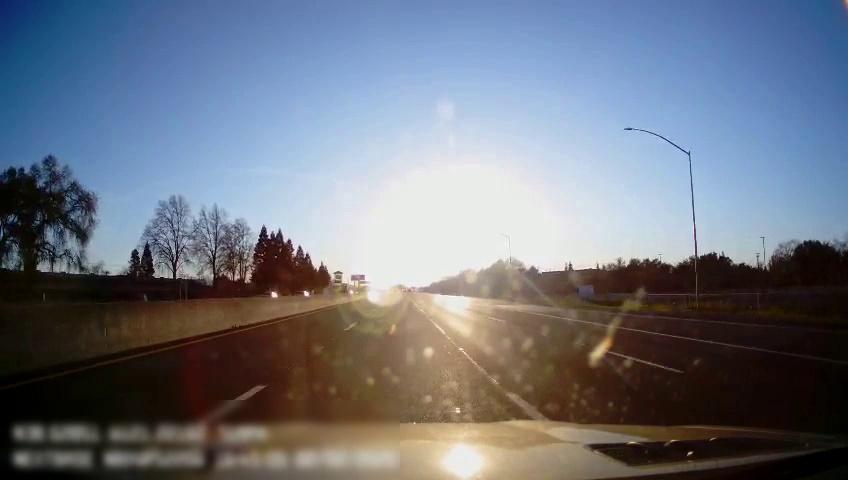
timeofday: Day
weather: Sunny
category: Drivable Space
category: Vehicles | Car
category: Vehicles | Car
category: Lanes | Alternate Lane
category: Lanes | Alternate Lane
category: Lanes | Current Lane
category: Lanes | Current Lane
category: Lanes | Alternate Lane
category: Lanes | Alternate Lane